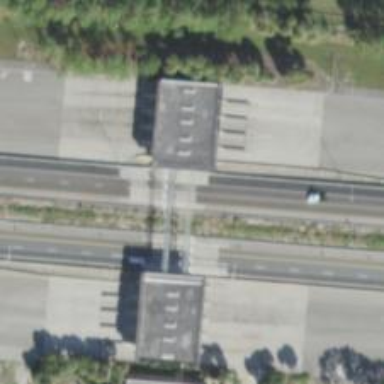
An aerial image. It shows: Toll gantry on the road.